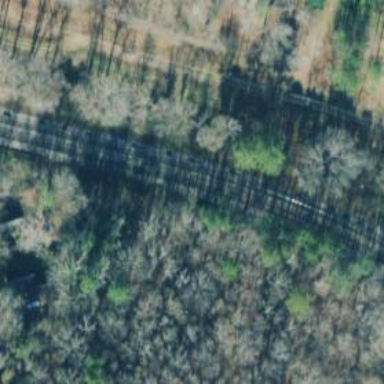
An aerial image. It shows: Railway track.